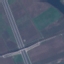
Land use / land cover class: Highway